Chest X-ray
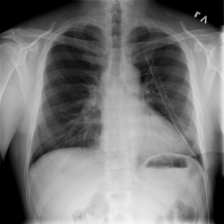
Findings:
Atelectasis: negative
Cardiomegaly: negative
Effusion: negative
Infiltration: negative
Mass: negative
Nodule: negative
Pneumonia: negative
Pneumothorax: negative
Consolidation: negative
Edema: negative
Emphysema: negative
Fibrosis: negative
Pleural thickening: negative
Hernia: negative